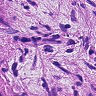
Metastatic tissue present: yes